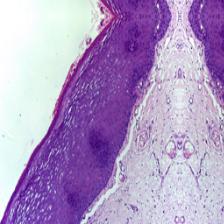
Diagnosis: Normal